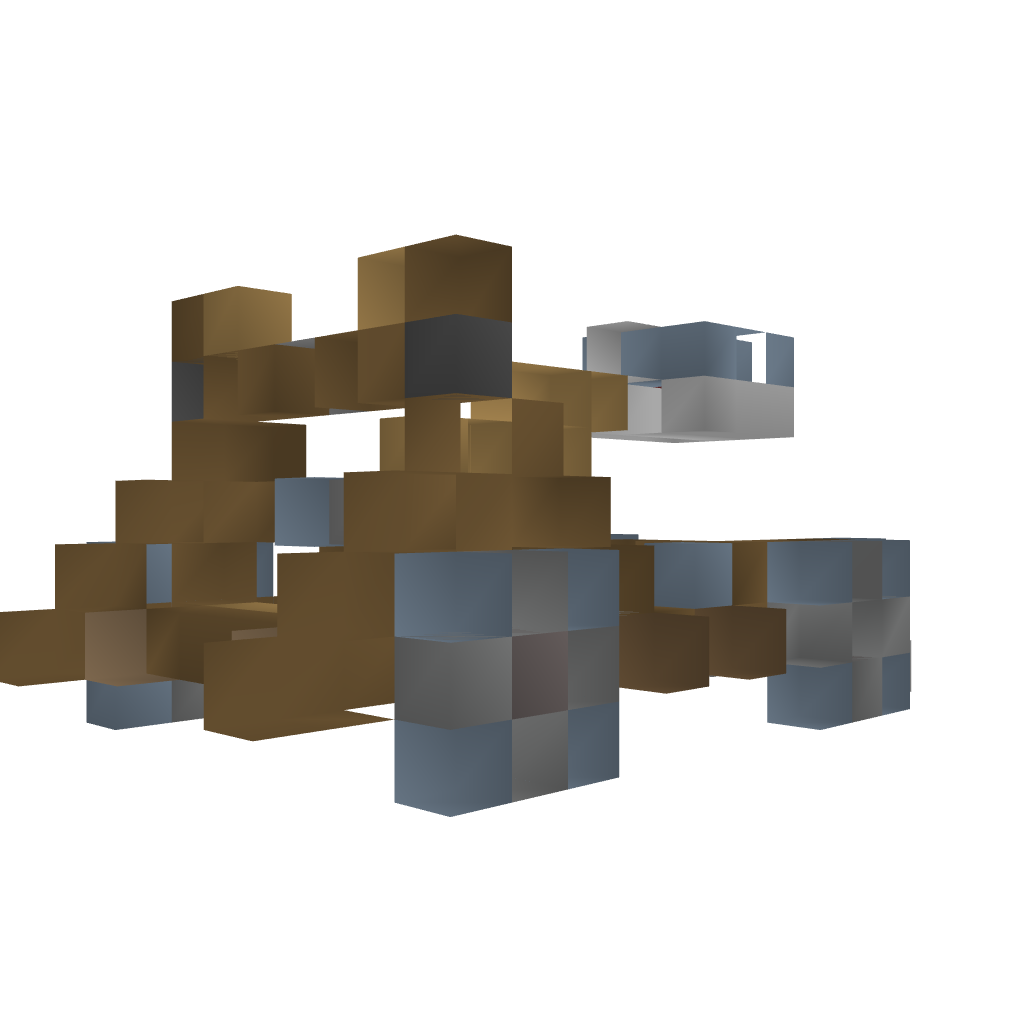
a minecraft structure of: catapult